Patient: sex F, age 46
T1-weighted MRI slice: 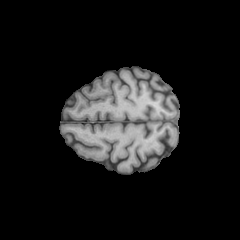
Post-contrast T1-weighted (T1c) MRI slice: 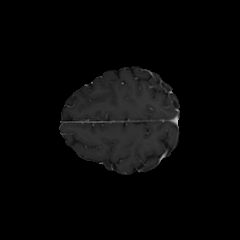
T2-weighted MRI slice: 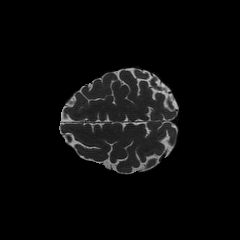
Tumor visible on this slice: no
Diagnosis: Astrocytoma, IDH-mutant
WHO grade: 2